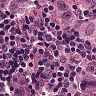
Metastatic tissue present: yes